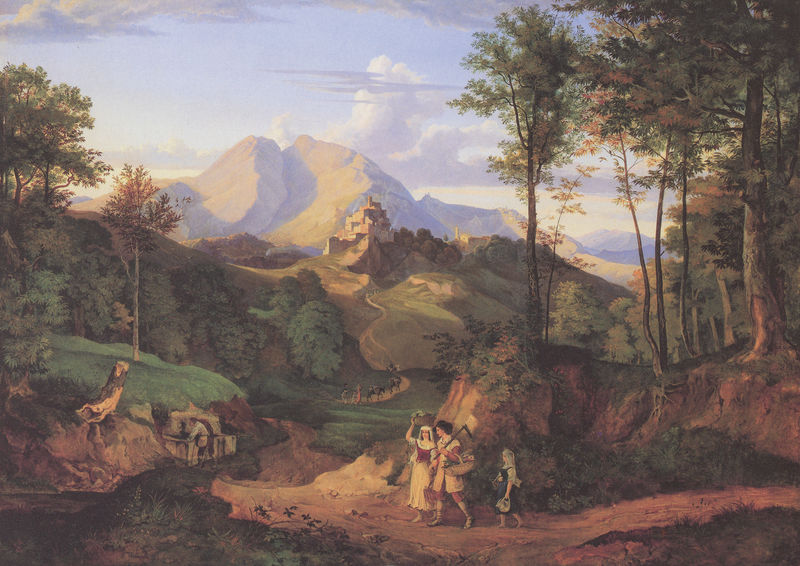
Titel: Die Rocca di Mezzo im Sabinergebirge
Künstler: Adrian Ludwig Richter
Standort: Leipzig
Institution: Museum der Bildenden Künste
Schlagwörter: baum, berg, blau, felsen, gemälde, gruppe, himmel, mann, schatten, wolken, bäume, frauen, grün, landschaft, menschen, mädchen, ocker, sand, stadt, abend, blumen, braun, frau, grau, hintergrund, hut, kleid, licht, männer, schwarz, strasse, vordergrund, weiss, gebäude, gras, haus, rot, schloss, weg, wiese, wolke, beige, leute, richter, arm, mensch, spitze, stein, steine, bild, ast, baumstamm, erde, gräser, häuser, hügel, morgen, natur, sonnenaufgang, stamm, weide, gehen, hütte, kirche, sonne, wiesen, familie, kind, mutter, paar, vater, pflanze, pflanzen, tal, wald, bauern, brunnen, esel, pferde, reiter, gemüse, schürze, magd, bäuerin, feldarbeit, feldweg, berge, fels, gebirge, hang, mauer, dunst, sonnenuntergang, herde, massiv, arbeiter, figuren, romantik, ölgemälde, untergang, blue, hat, men, oil, people, red, white, women, dress, figures, green, old, painting, woman, flowers, korb, aufgang, brown, junge, bauer, panorama, burg, kloster, spaziergang, wandern, alpen, festung, sichel, altar, tracht, kurve, kiefer, lanschaft, axt, cloud, clouds, food, horses, man, rock, rocks, sky, tree, reise, wanderer, girl, hill, hills, house, landscape, mountain, mountains, nature, peasant, atmospheric perspective, distance, houses, sun, tower, trees, village, kiefern, child, forest, grass, light, river, bushes, path, plants, road, way, drawing, beil, hirten, castle, color, shadow, walking, boots, romantic, couple, hacke, baumstumpf, wanderung, monument, sense, bergmassiv, town, bäuerlich, dirt, peasants, rural, valley, basket, winken, leaves, trunk, family, quelle, art, ground, baäme, farmer, horse, wölkchen, beautiful, leaf, blue sky, soil, working, ber, farmers, feld, land, hors, shepherd, indian, picturesque, poor, trail, sommer, workers, tools, woods, vista, countryside, travelers, donkey, travellers, ländle, bäuerinnen, landwirtschaft, eld, ernte, mand, #frau, pilgrim, pilgrims, woma, 'horse, trunl, achs, hil, birdseye, medievel, slu, man working, spaziwergänger, footpath, way home, lamdscape